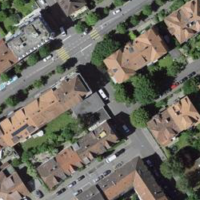
EUNIS habitat code: 54
Species observed at this site:
Clogmia albipunctatus
Tettigonia viridissima
Pyralis farinalis
Pieris napi
Scutigera coleoptrata
Steatoda triangulosa